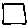
Label: square